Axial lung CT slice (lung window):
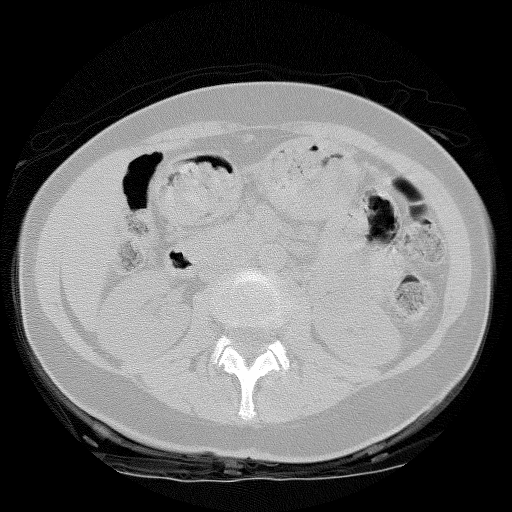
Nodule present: no